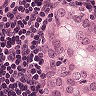
Metastatic tissue present: yes